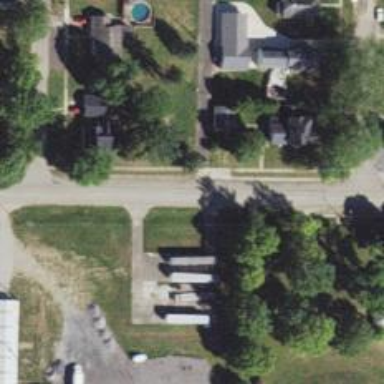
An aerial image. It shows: Alleyway designated as service road.